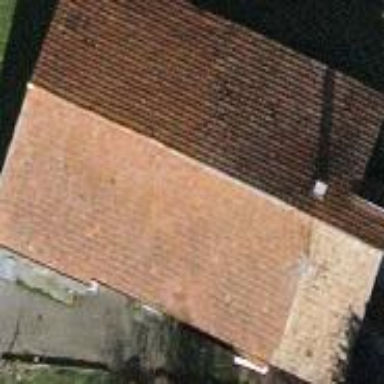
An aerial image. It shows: Farm building.